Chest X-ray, PA view. Patient: 34 years old, sex M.
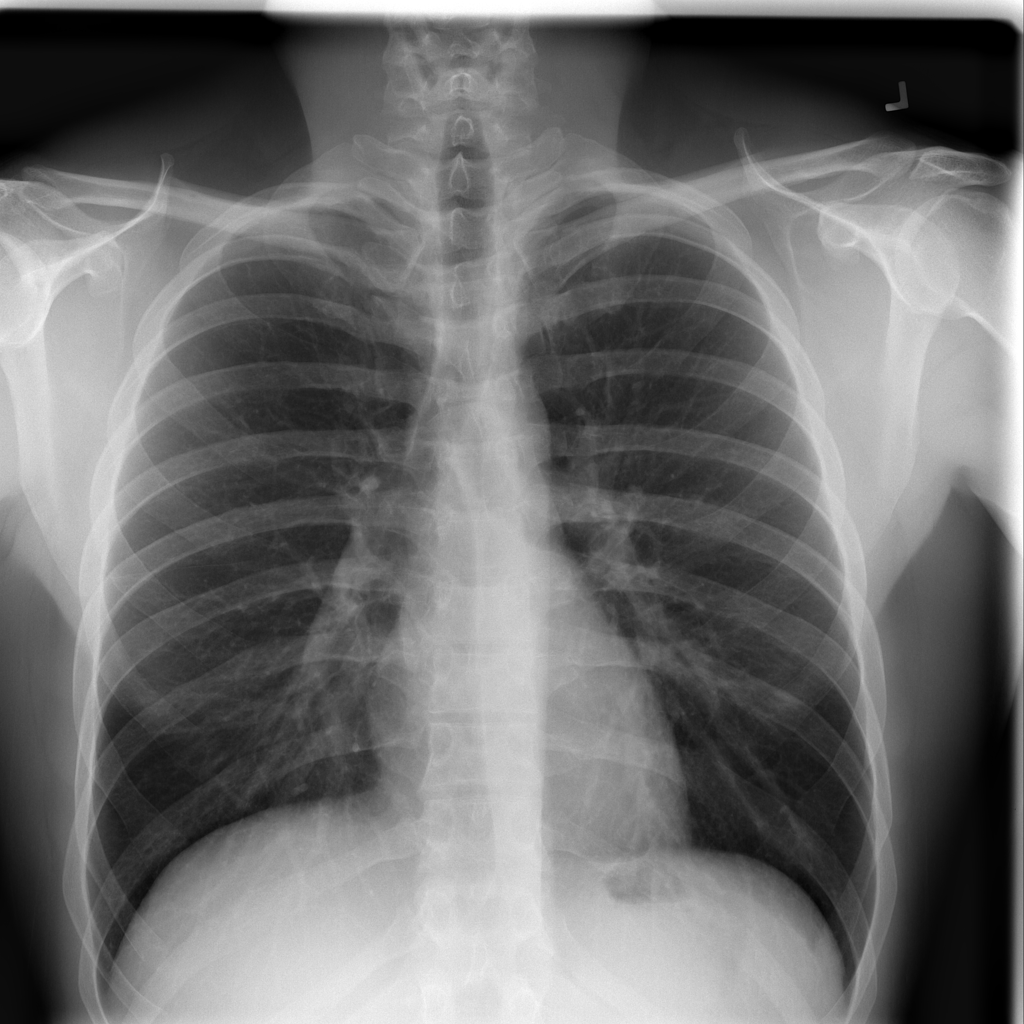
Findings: No Finding